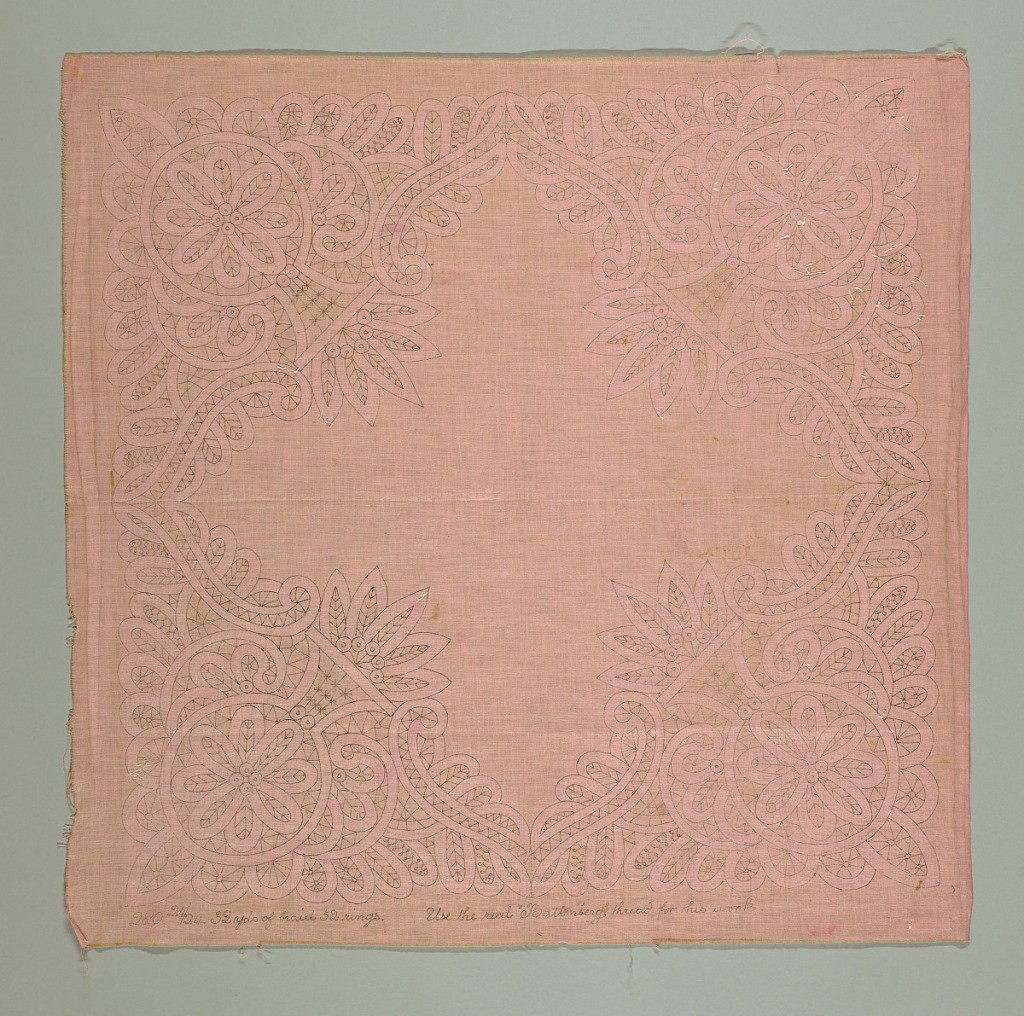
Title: Lace pattern
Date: ca. 1905
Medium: cotton Technique: plain weave fabric printed with pattern for machine made tape lace
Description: Square printed lace pattern for premade tape lace. Printed in black on fadded pink.